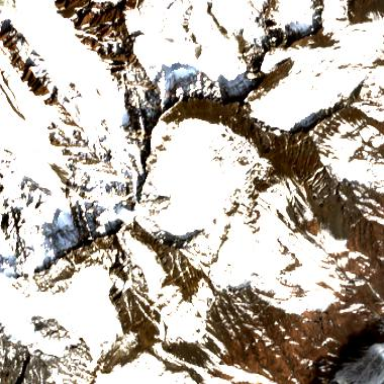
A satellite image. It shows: Stunning view of glacier.